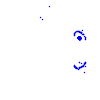
Particle: pion